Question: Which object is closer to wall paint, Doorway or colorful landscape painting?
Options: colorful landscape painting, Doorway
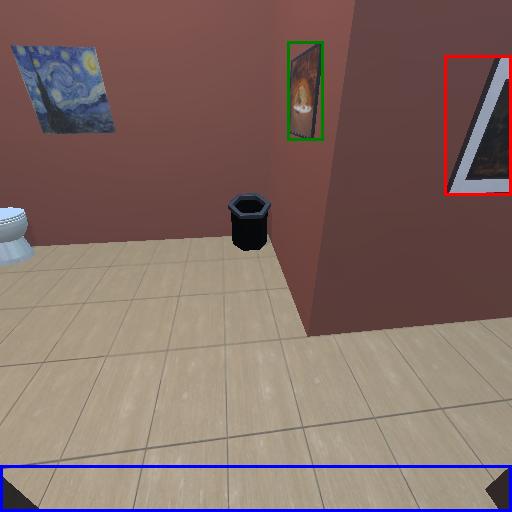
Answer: colorful landscape painting